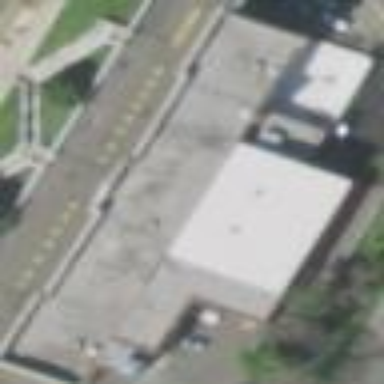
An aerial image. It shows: School building.